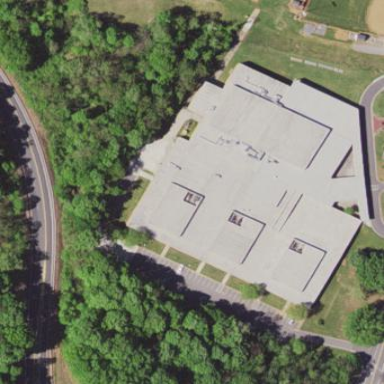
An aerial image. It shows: School building.